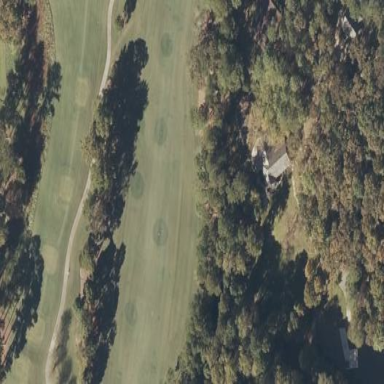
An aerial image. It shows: Scenic golf fairway.